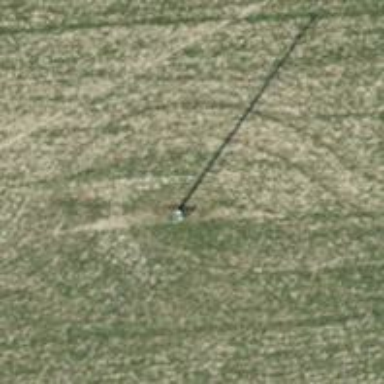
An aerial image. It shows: Power pole.